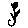
Label: flower